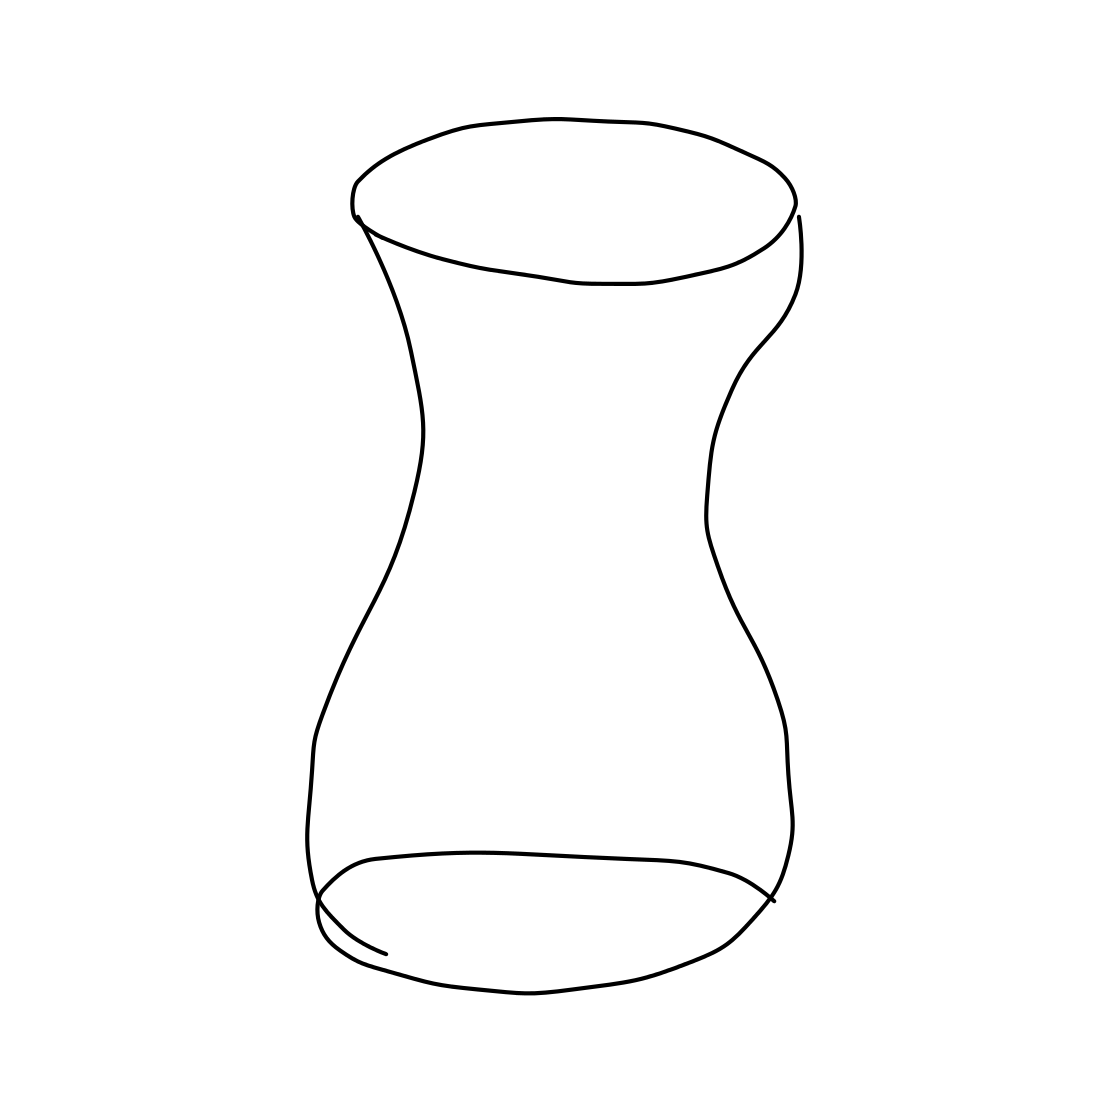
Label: vase